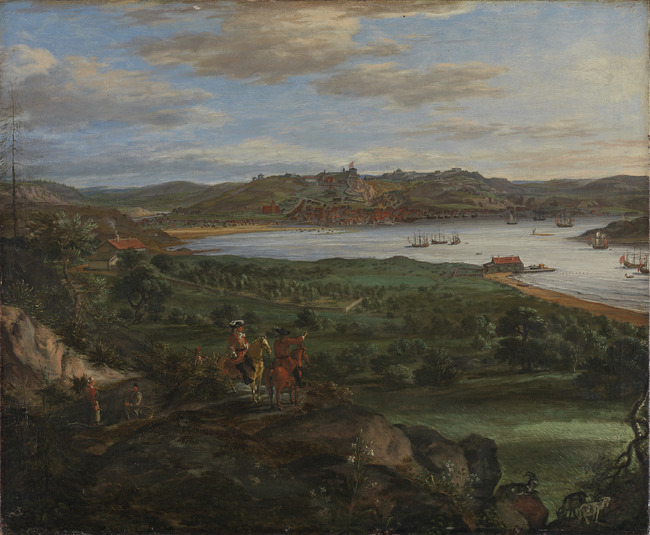
Title: Halden, seen from a hill on the foreground
Artist: Jacob Coning
Earliest date: 1699
Latest date: 1699
Genre: painting
Iconography: cattle
Keywords: topography, panorama, hilly landscape, town (in the background), fortress, frigate, full-rigged ship, watercraft, officer, horseman, horse, goat